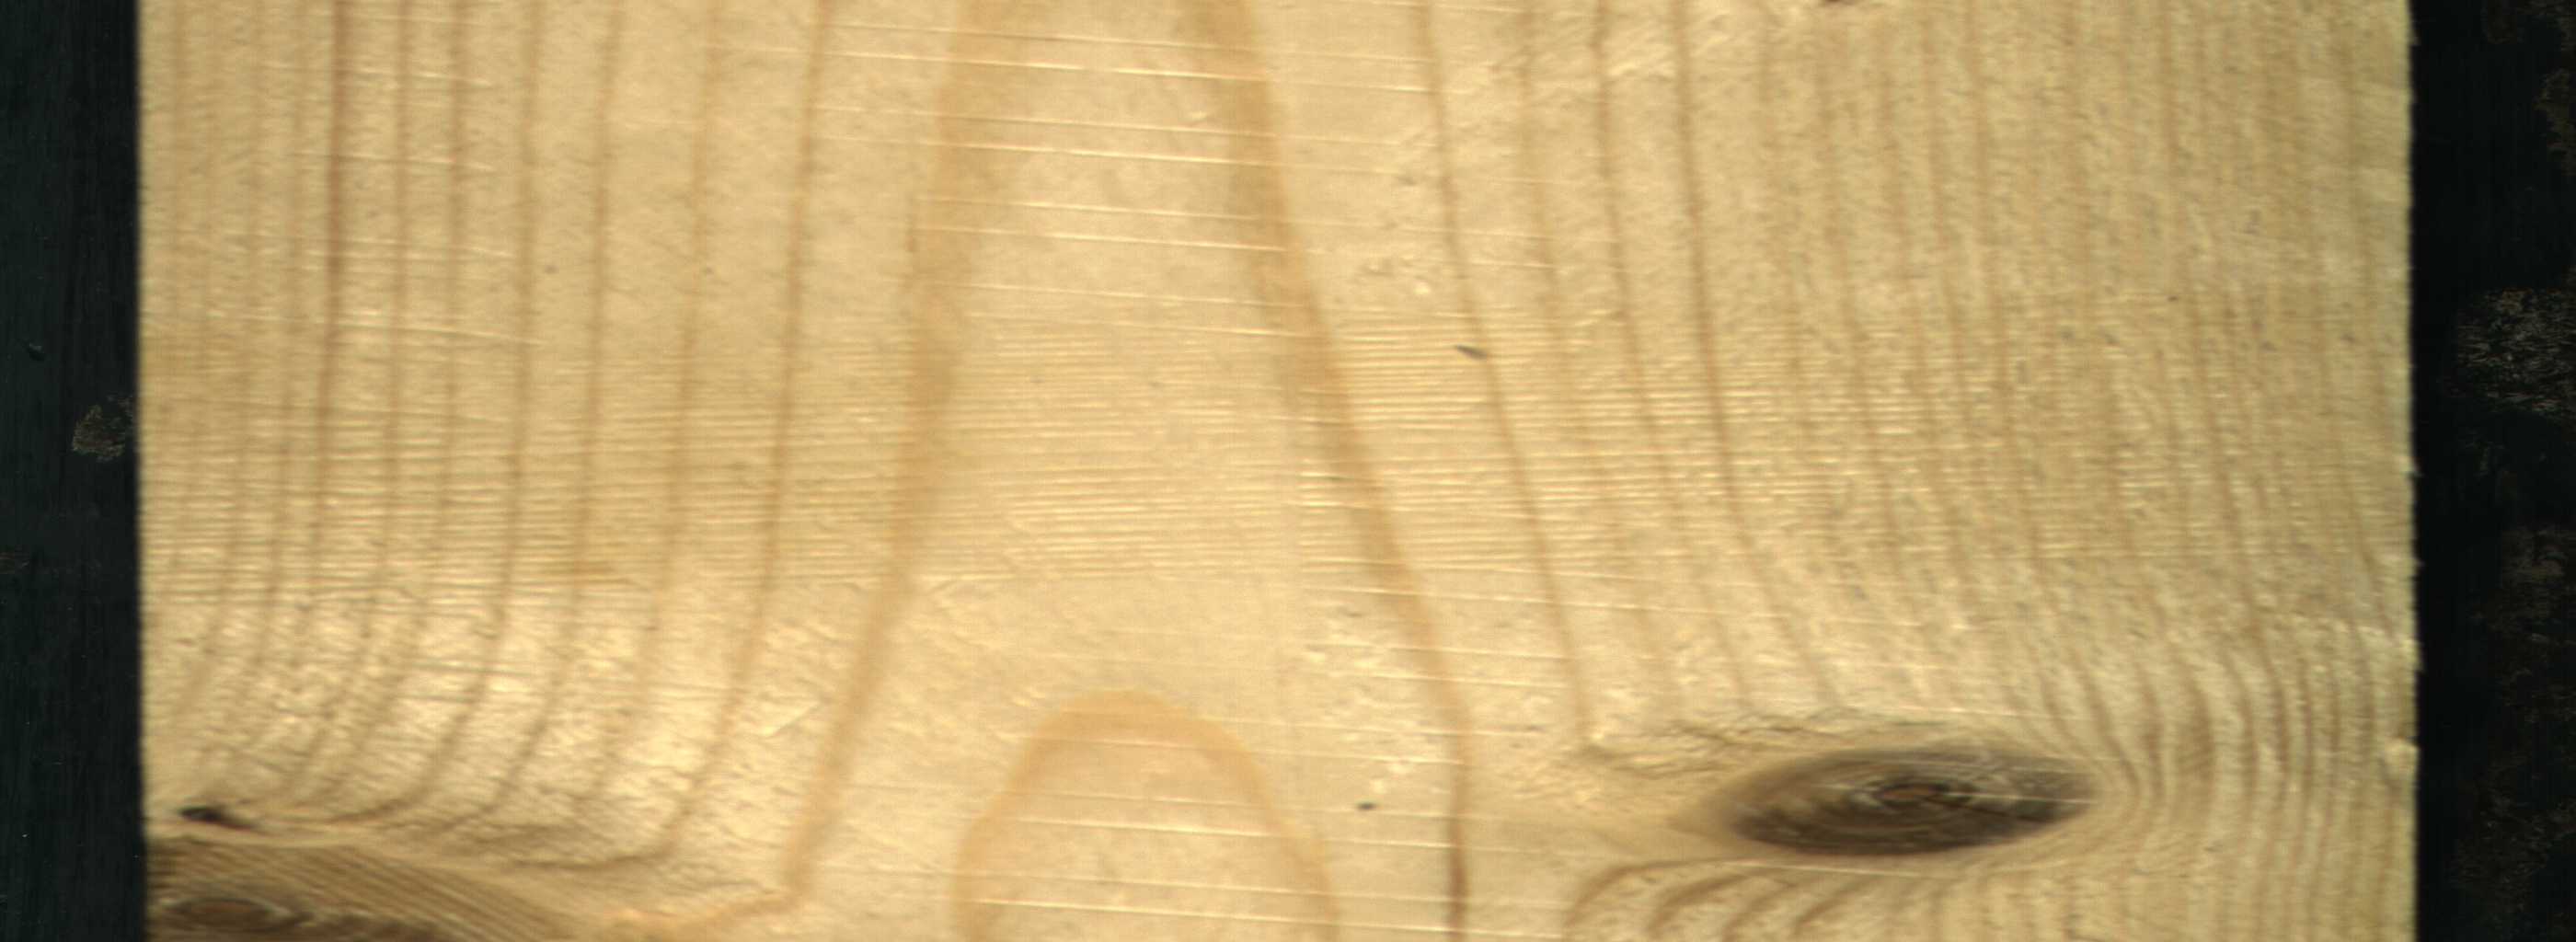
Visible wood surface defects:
Live_Knot
Live_Knot